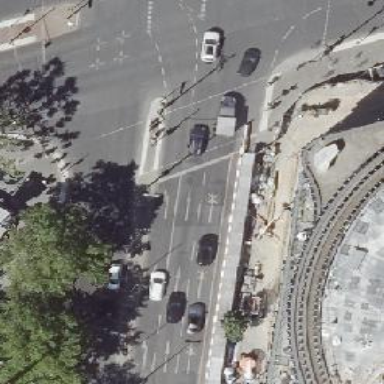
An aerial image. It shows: Road with traffic signals.